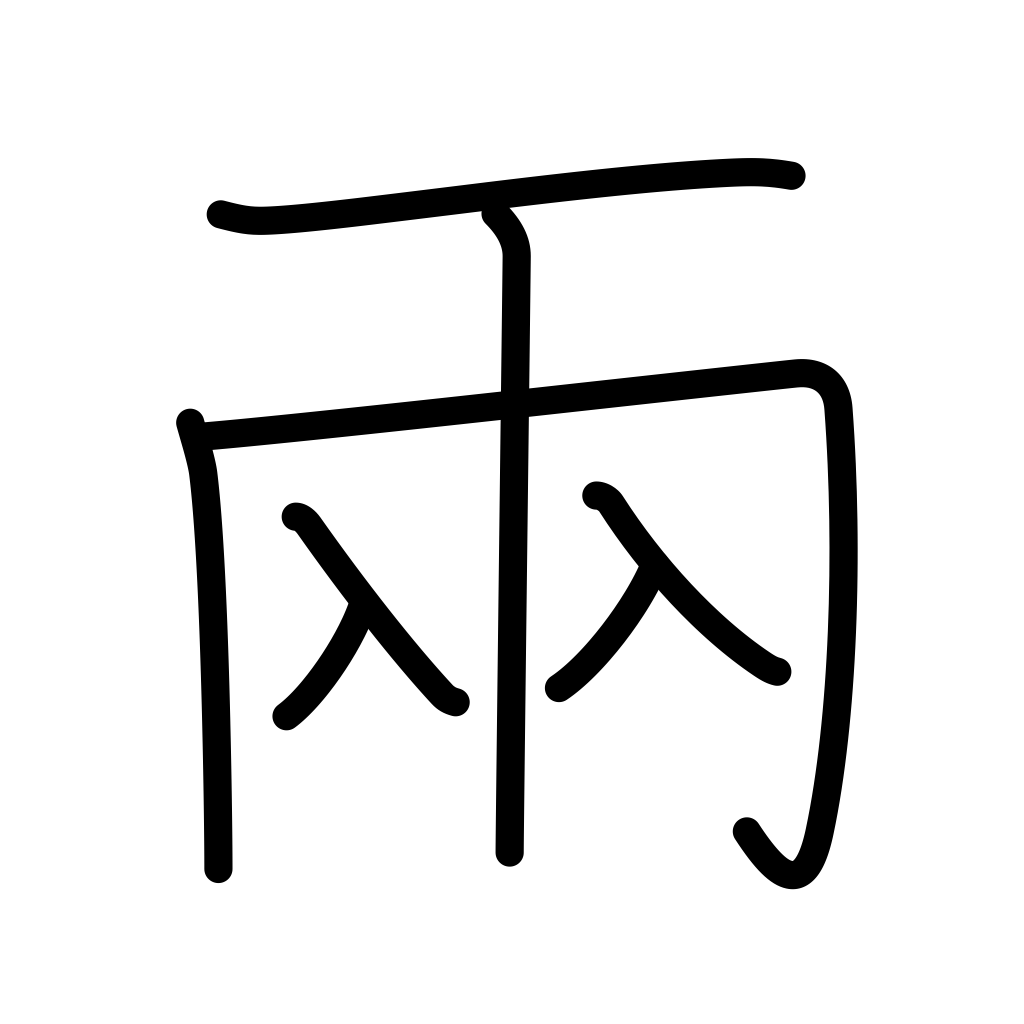
Meaning: old Japanese coin, both, counter for vehicles, two